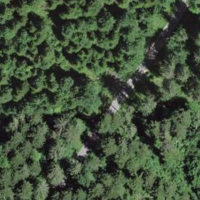
EUNIS habitat code: 44
Species observed at this site:
Prunella vulgaris
Petasites albus